Brain MRI, t2w sequence, axial 2D slice.
Patient: age 41, sex F, weight 95 kg, height 1.95 m
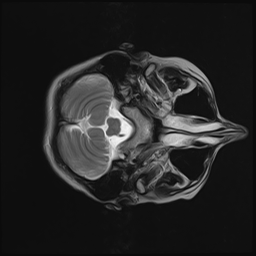